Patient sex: F
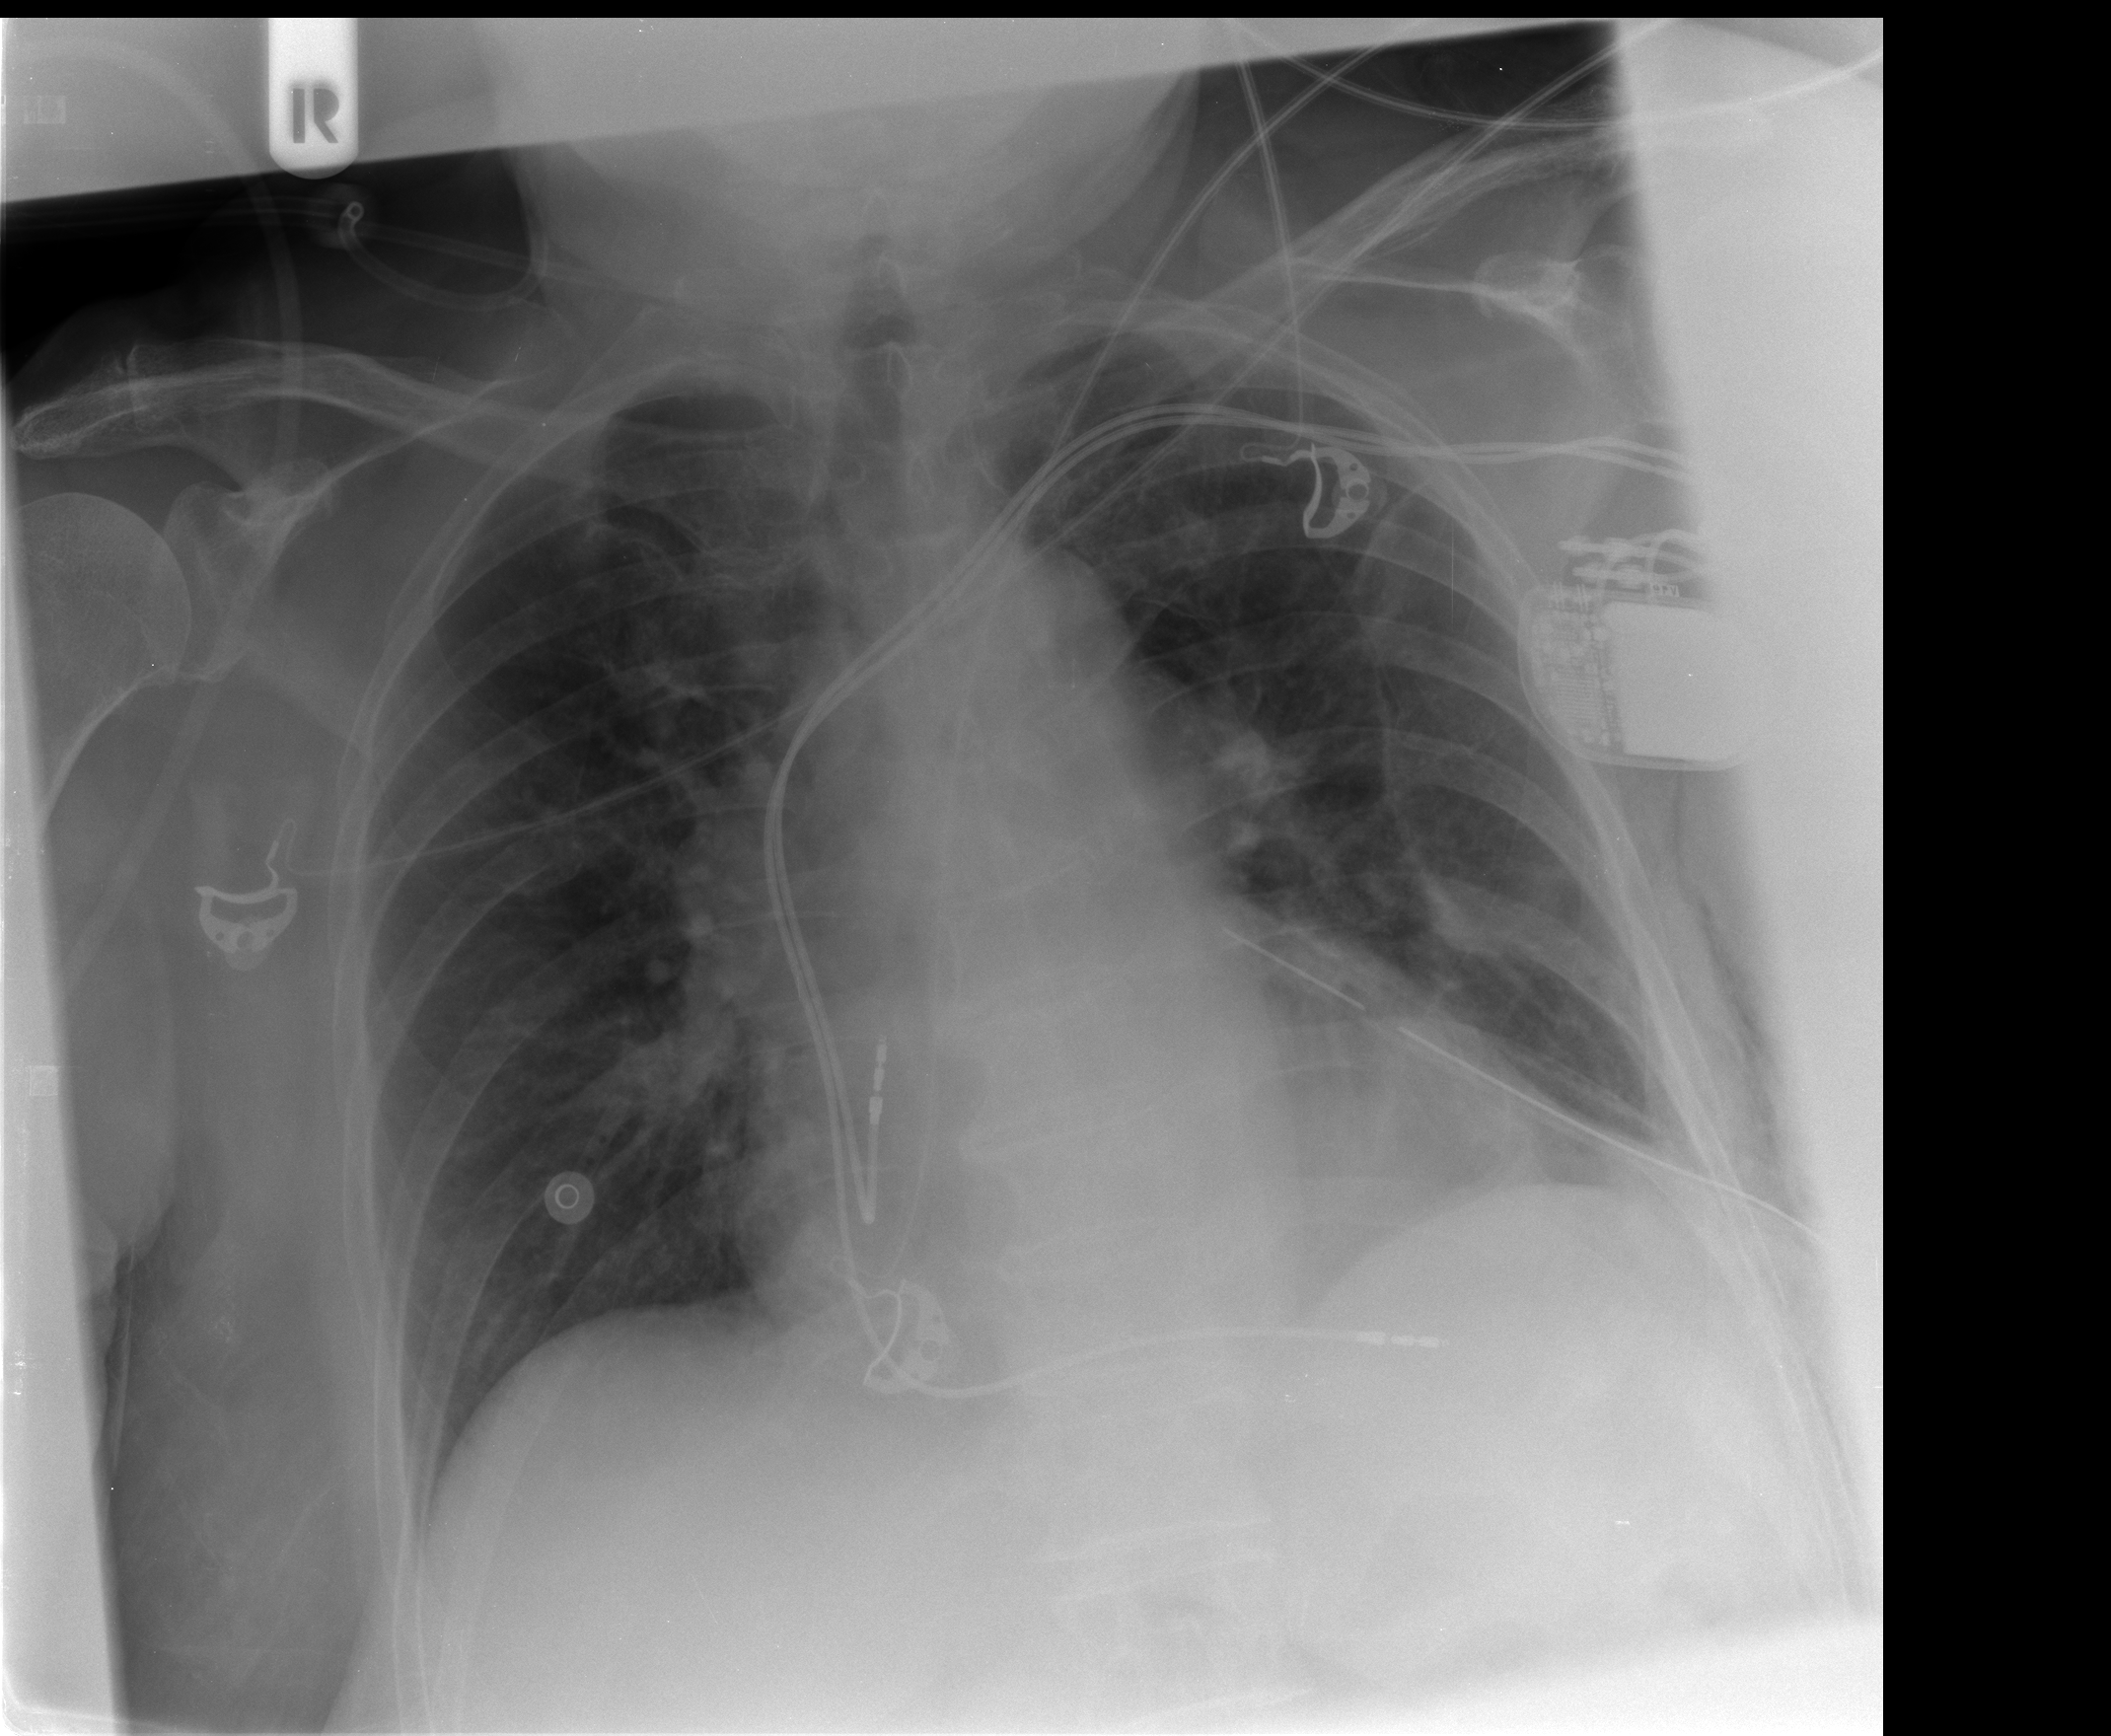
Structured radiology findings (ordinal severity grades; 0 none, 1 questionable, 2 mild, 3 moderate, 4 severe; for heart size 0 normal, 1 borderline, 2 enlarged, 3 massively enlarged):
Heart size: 1
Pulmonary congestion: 0
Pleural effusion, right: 0
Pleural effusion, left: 0
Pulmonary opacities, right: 0
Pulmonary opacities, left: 0
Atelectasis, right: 0
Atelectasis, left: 2